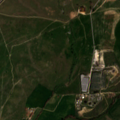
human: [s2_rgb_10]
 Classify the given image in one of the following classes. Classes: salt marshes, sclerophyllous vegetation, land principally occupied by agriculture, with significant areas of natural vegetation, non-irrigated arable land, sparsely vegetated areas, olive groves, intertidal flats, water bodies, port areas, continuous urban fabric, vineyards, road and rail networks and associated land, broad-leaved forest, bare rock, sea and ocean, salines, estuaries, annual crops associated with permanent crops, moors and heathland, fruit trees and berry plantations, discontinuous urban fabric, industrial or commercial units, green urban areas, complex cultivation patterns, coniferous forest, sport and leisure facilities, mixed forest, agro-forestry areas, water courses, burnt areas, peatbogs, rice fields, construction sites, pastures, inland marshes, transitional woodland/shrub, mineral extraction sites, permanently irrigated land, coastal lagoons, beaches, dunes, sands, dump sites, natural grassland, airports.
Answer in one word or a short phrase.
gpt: non-irrigated arable land, permanently irrigated land